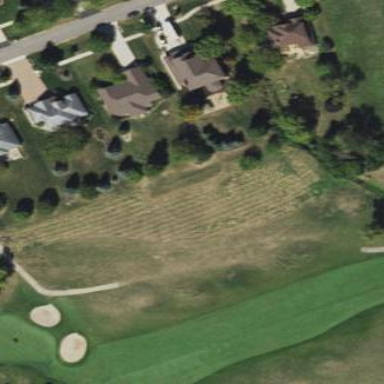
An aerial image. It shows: Area with grass used as rough in golf course.